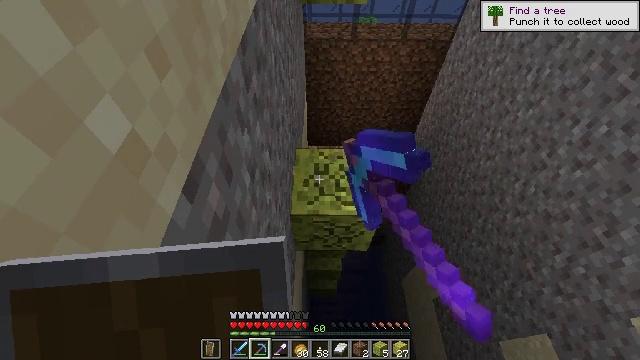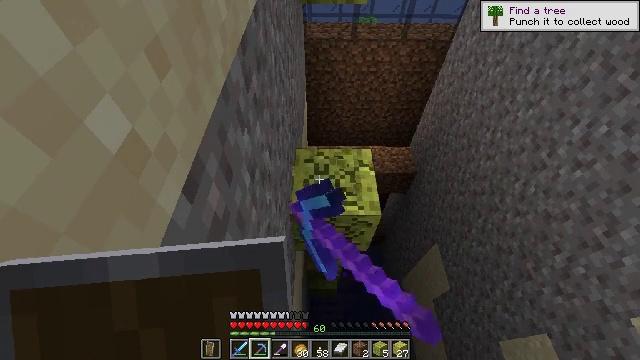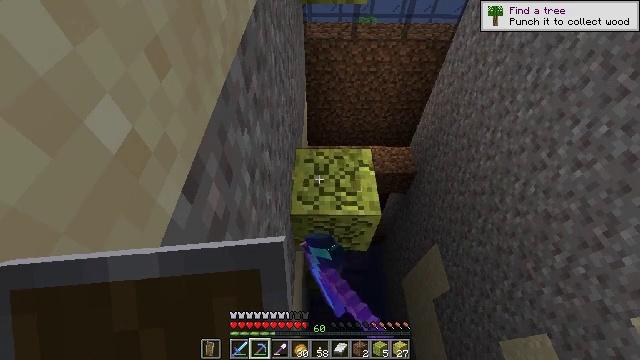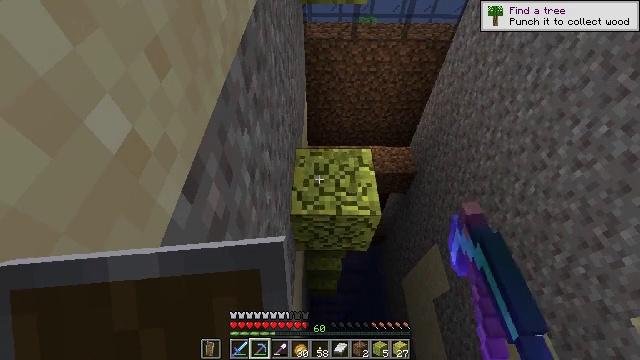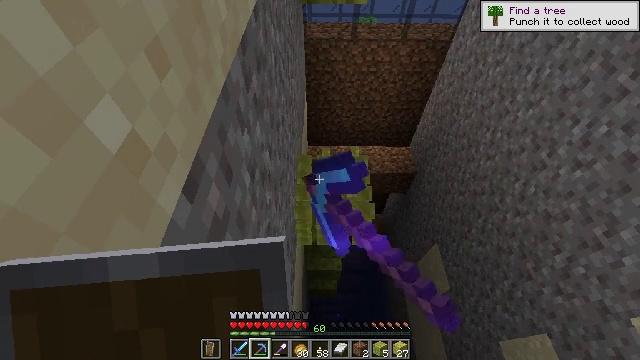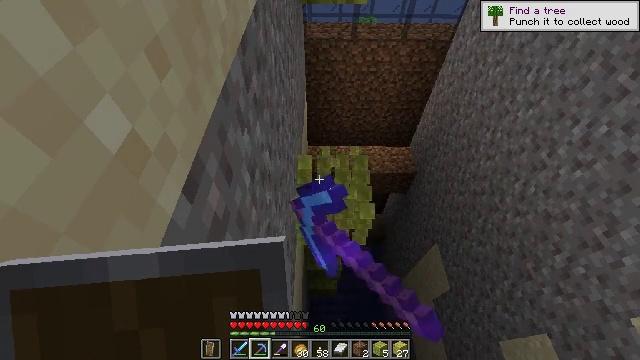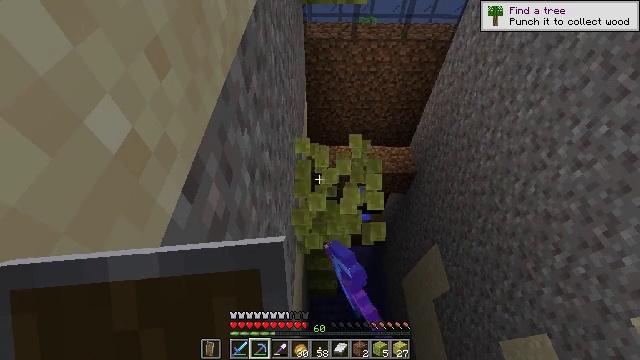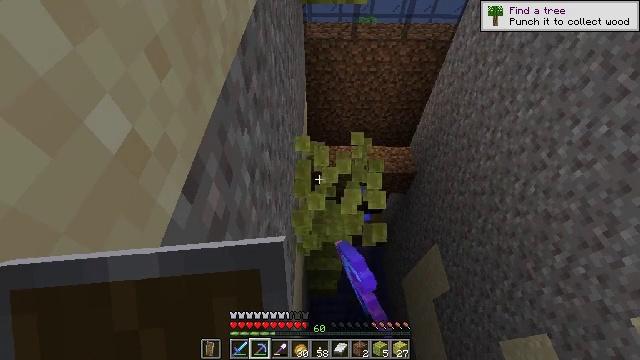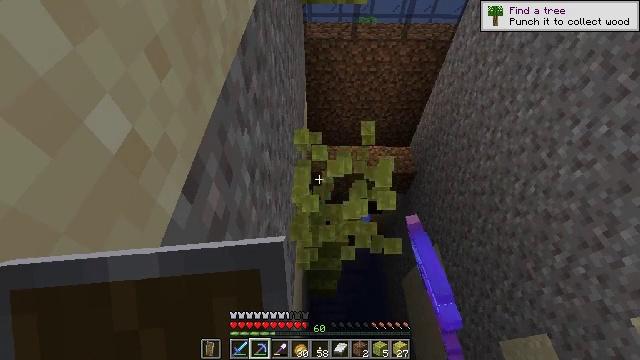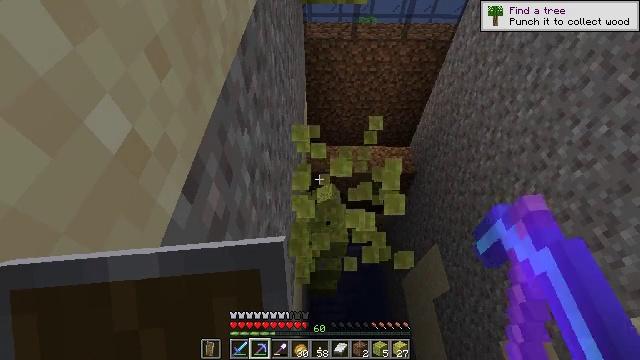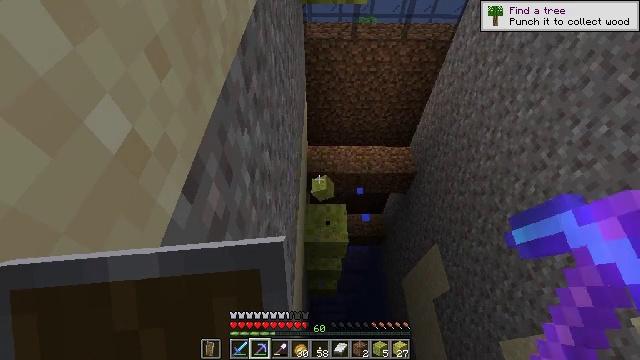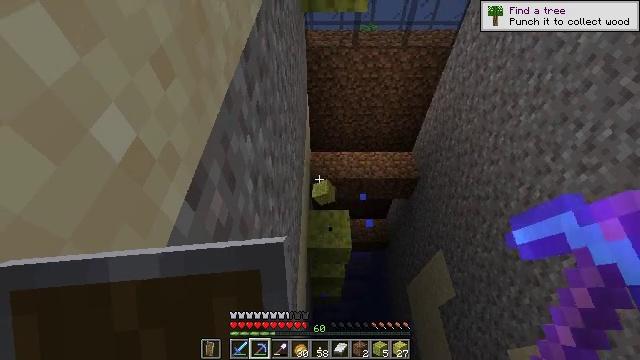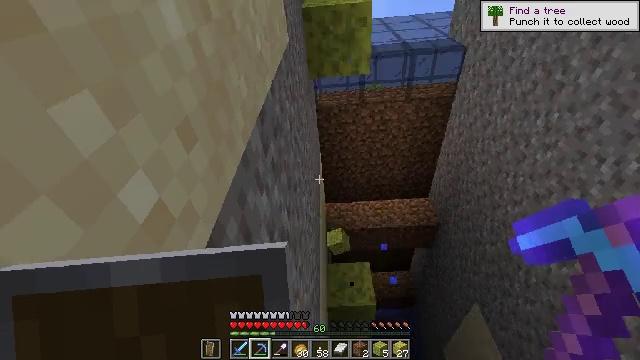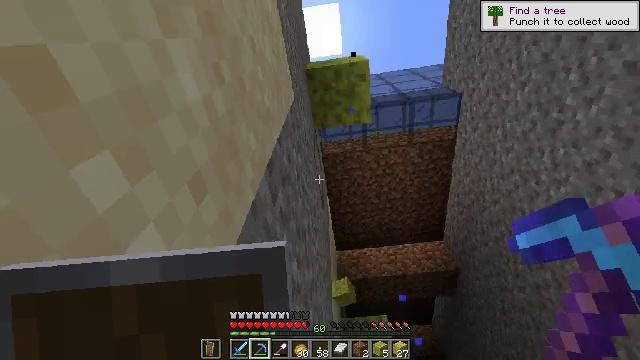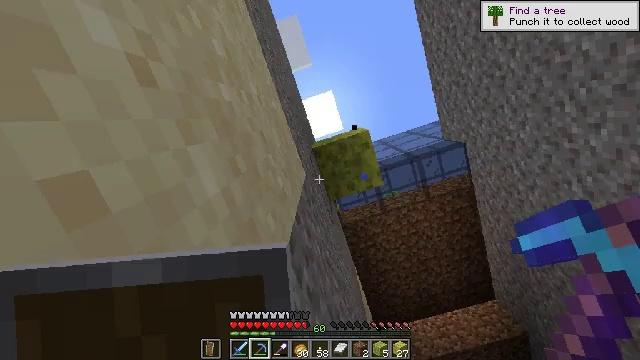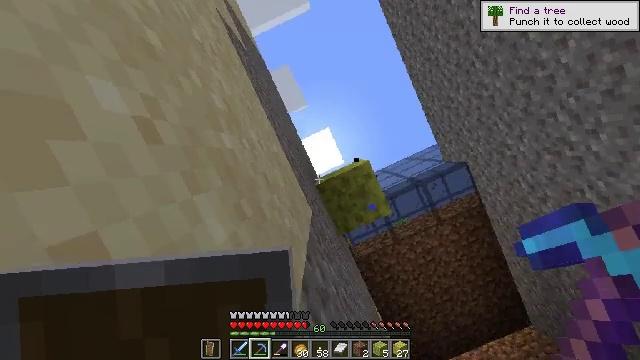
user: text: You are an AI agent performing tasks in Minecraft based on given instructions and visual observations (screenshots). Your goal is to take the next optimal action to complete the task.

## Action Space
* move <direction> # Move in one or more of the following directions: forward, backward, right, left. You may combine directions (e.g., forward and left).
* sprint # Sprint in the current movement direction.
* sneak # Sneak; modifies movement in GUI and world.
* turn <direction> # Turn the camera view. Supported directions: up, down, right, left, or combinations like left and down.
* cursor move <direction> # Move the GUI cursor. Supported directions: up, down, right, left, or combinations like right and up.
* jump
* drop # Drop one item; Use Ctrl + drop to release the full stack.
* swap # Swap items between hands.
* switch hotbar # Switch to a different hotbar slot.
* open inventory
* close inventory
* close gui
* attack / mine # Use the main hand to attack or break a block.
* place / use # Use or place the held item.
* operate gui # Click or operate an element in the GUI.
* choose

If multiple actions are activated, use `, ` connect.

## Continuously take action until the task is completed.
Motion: motion action
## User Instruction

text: Acquire a wet sponge from an ocean monument.
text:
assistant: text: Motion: attack / mine
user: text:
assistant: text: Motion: attack / mine
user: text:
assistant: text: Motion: attack / mine
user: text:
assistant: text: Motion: attack / mine
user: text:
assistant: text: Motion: attack / mine
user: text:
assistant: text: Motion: attack / mine
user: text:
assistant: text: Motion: attack / mine
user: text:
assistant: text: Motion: attack / mine
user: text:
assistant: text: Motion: attack / mine
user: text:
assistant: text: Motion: no_op
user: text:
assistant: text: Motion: turn up
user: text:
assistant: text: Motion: turn left and up
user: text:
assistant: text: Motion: turn left and up
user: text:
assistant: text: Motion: turn left and up
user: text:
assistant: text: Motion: turn left and up
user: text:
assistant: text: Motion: turn left and up
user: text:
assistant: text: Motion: turn left and up
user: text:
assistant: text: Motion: no_op
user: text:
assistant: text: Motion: no_op
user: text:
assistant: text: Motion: turn right and down
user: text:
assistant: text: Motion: turn right and down
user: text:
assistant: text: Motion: turn right
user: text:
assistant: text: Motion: turn right
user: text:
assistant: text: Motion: turn right and down
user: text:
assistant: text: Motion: turn right
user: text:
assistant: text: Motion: turn right
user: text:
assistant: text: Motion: attack / mine
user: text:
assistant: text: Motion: attack / mine
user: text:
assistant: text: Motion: attack / mine
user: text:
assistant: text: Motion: attack / mine